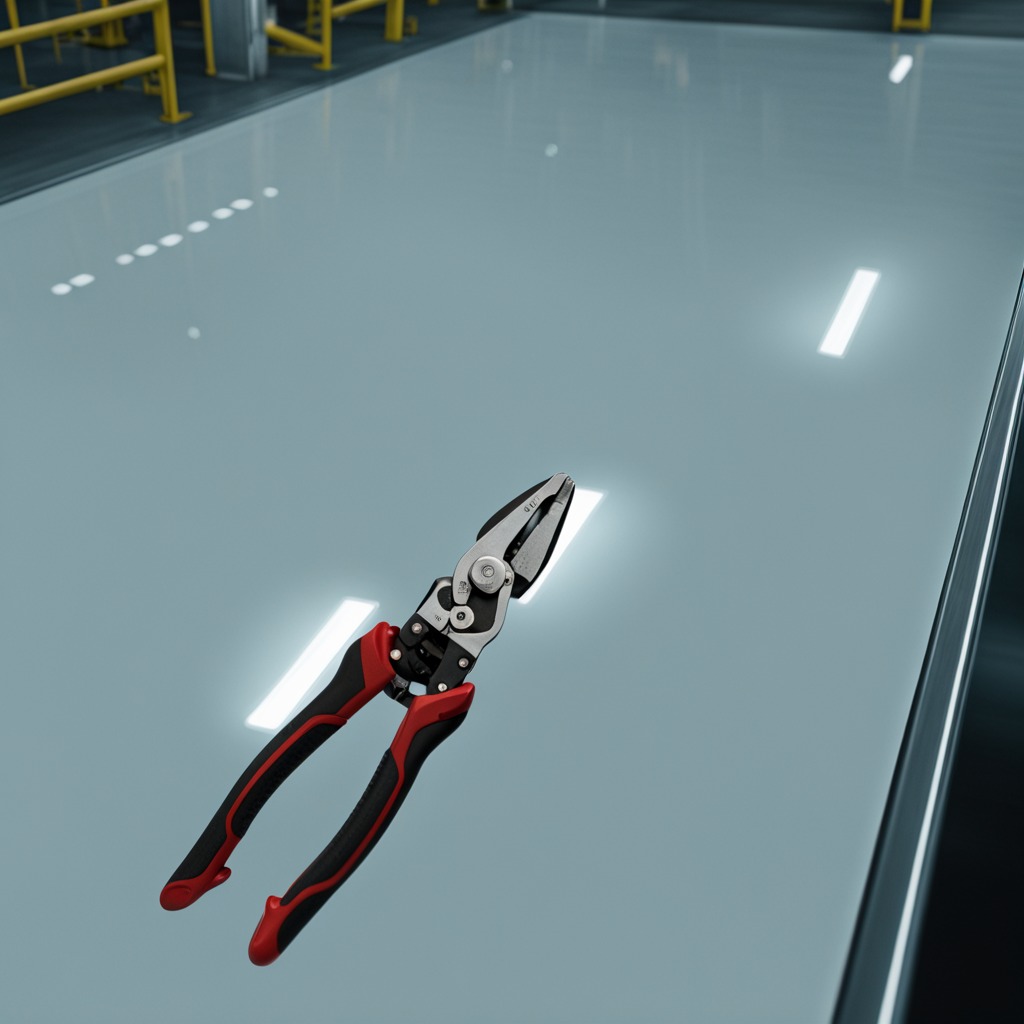
A plier is lying on the table in the ship maintenance bay.